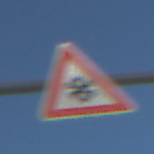
Verkehrszeichen: SchneeOderEisglaette
Umgebung: Outdoor, Nature
Tageszeit: MorningAfternoon
Wetter: Clear
Licht: Natural
Jahreszeit: Autumn
Kontrast: HighContrast